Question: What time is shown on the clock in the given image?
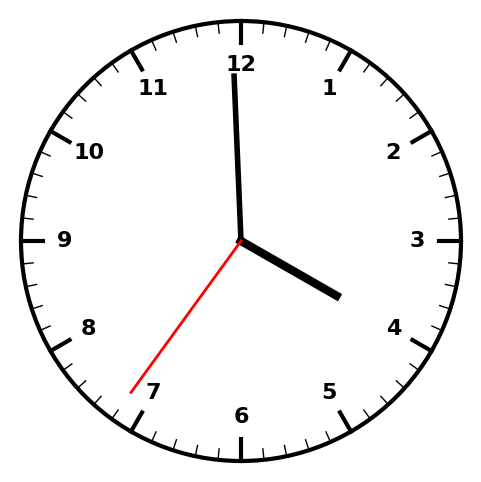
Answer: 03:59:36